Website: home-depot
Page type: billing-address
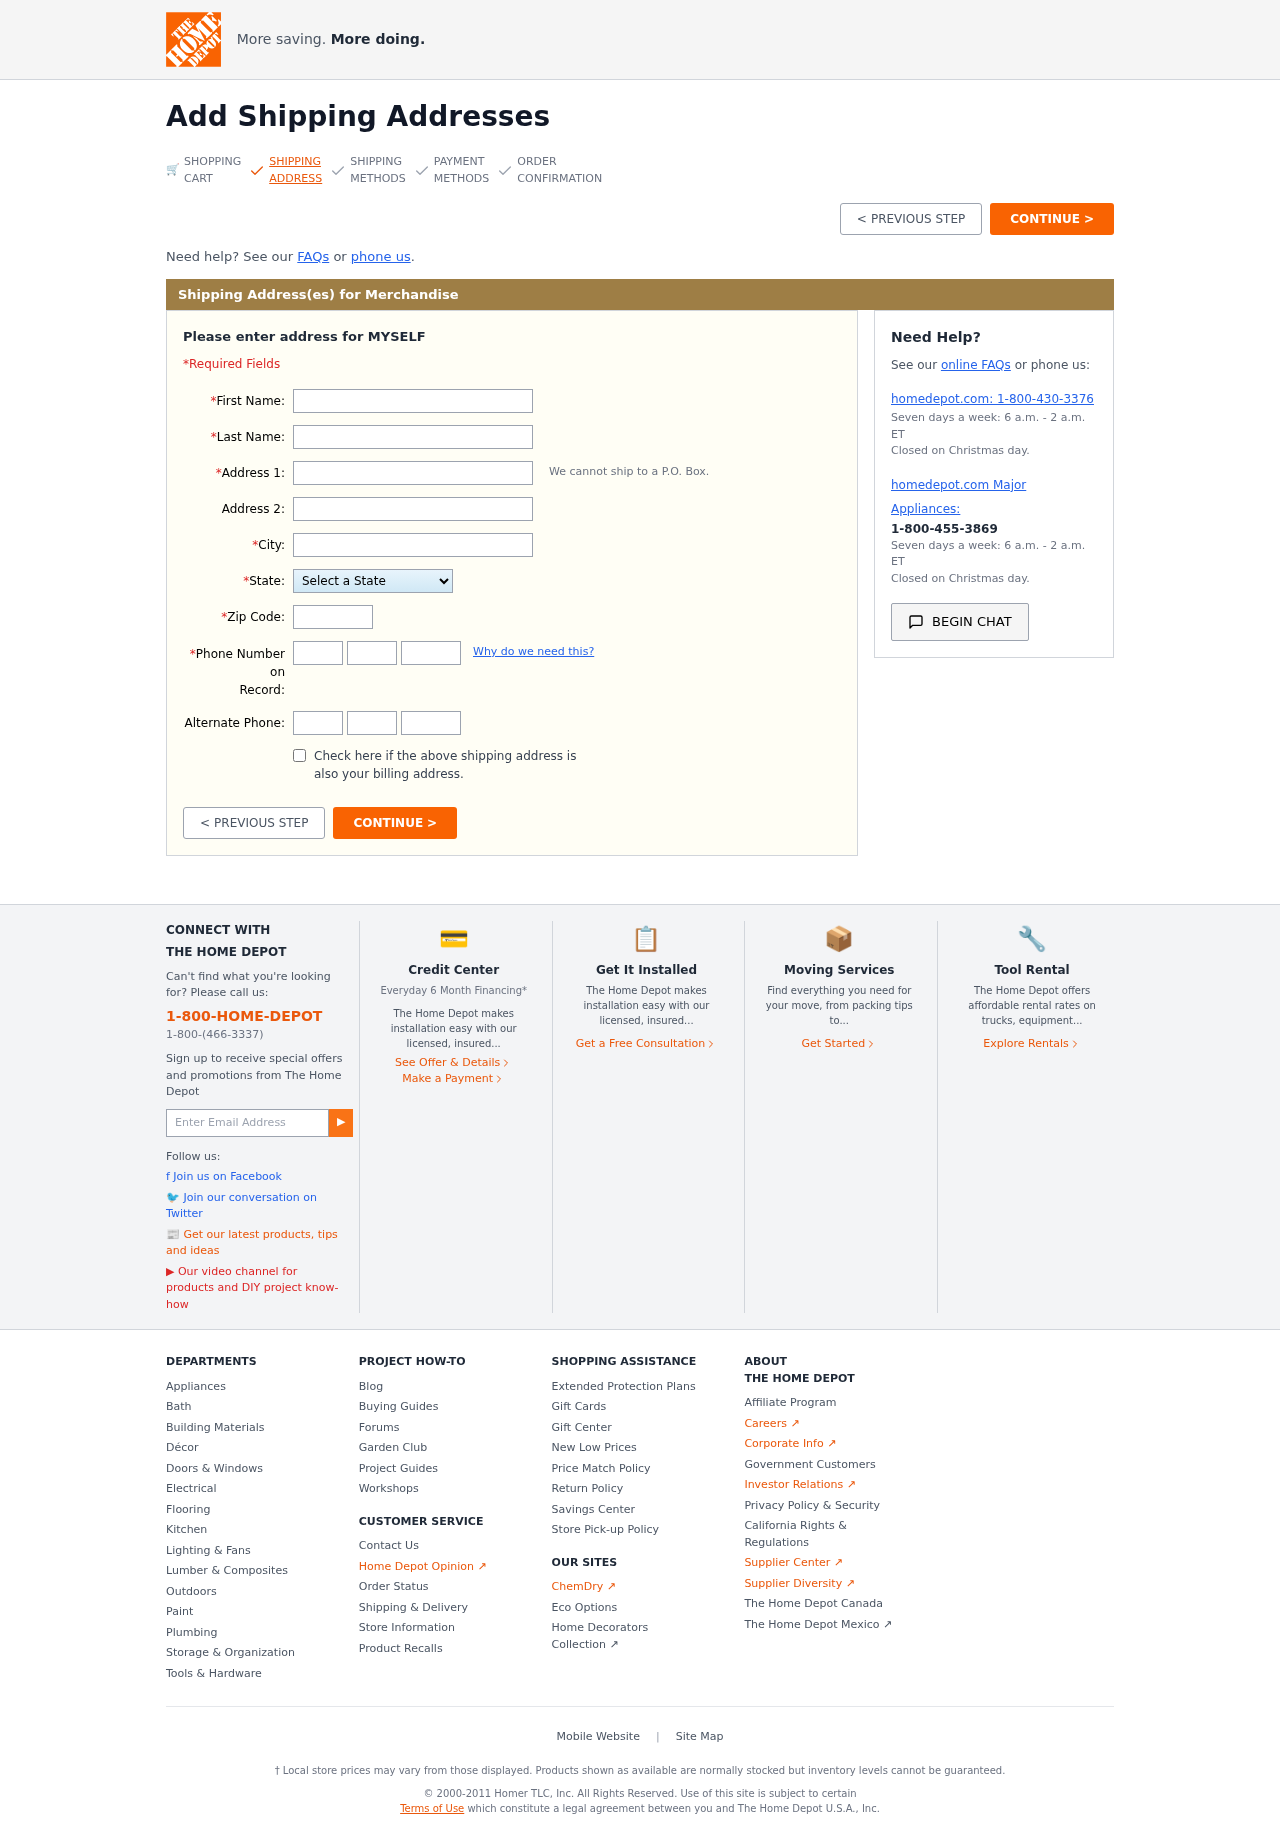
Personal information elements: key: PII_STATE
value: MH
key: PII_FIRSTNAME
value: Jerry
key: PII_LASTNAME
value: Mann
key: PII_STREET
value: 749 Kevin Radial
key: PII_CITY
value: Lake Wanda
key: PII_POSTCODE
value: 81786
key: PII_PHONE_AREA
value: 569
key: PII_PHONE_PREFIX
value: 694
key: PII_PHONE_LINE
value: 0784
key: PII_PHONE_ALT_AREA
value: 217
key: PII_PHONE_ALT_PREFIX
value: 442
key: PII_PHONE_ALT_LINE
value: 0421